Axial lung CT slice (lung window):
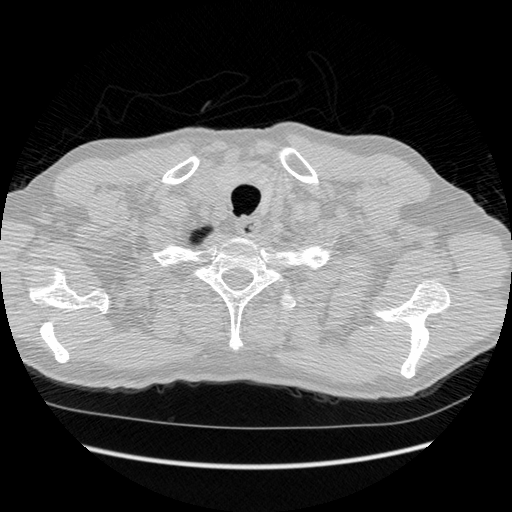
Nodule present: no